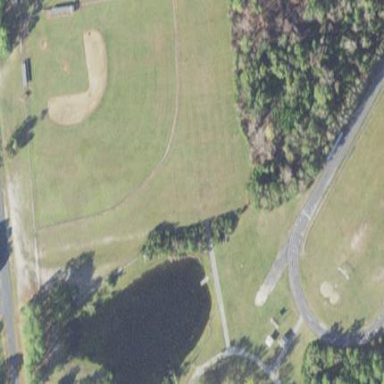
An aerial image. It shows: Baseball pitch enclosed by fence.